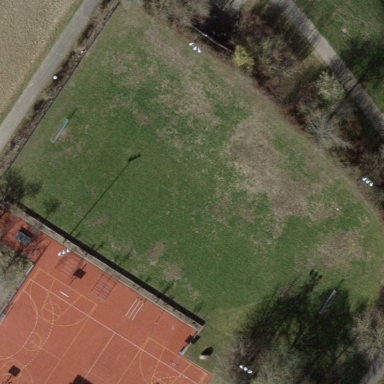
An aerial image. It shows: Soccer pitch designated for leisure and sports activities.